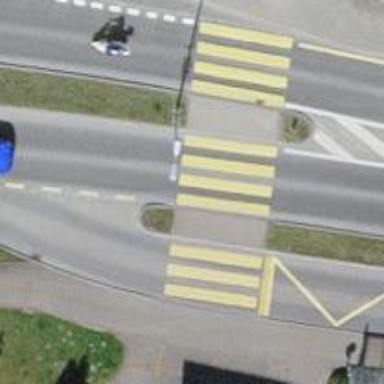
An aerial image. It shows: Uncontrolled zebra crossing with island. The crossing is marked with zebra stripes.